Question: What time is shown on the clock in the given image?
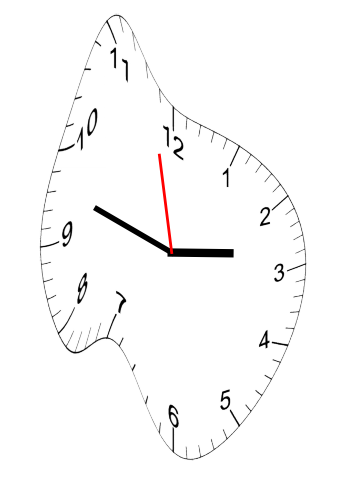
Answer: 02:47:58